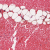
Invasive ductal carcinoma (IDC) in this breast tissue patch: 0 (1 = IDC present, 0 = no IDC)